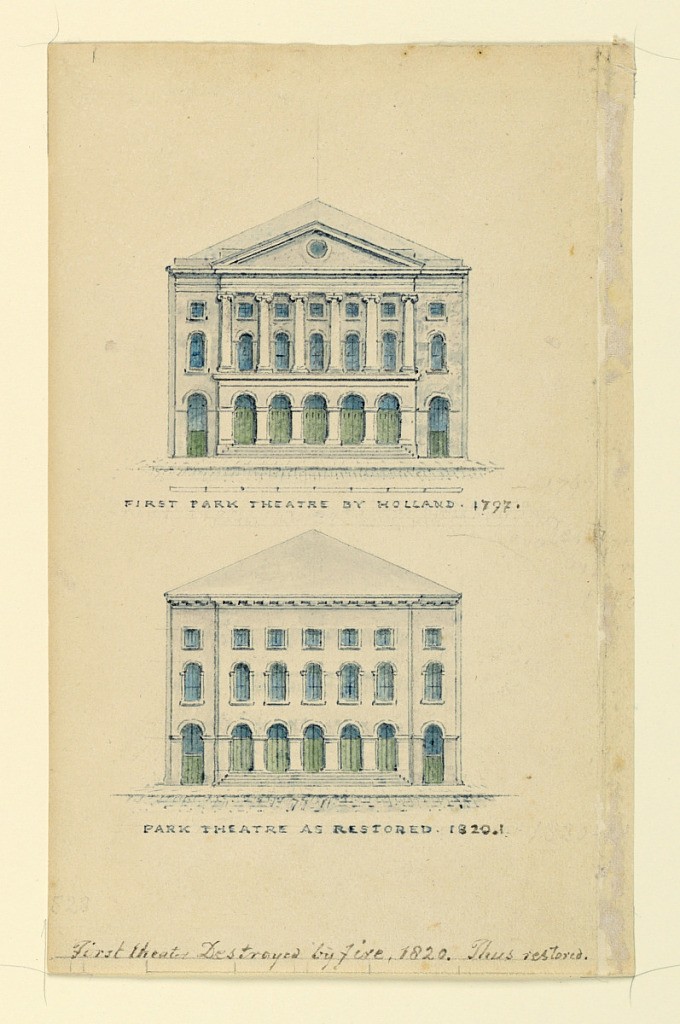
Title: Two Elevations of the Facades of the Park Theater, New York
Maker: Alexander Jackson Davis, American, 1803–1892
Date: ca. 1821
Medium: Pen and ink with blue, green, and gray washes on cream-colored paper
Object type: Drawing
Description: Vertical rectangle. Above: Double storied pedimented building, with inscription "First Park Theatre by Holland 1797" and below, the same building without pediment, inscribed "Park Theatre as Restored 1820.1". Along lower margin: "First Theatre Destroyed by Fire 1820".